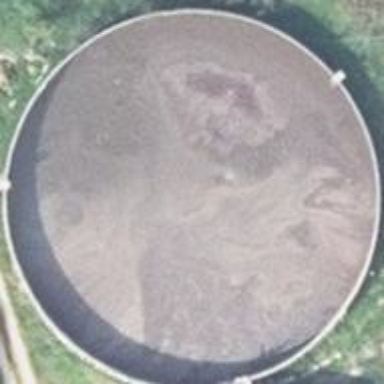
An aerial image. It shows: Storage tank that is man-made.